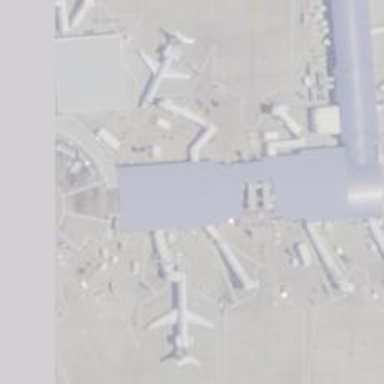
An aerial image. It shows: Airport gate.